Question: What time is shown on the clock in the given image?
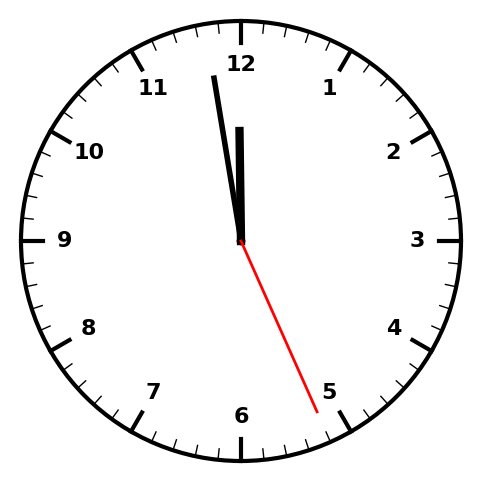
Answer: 11:58:26